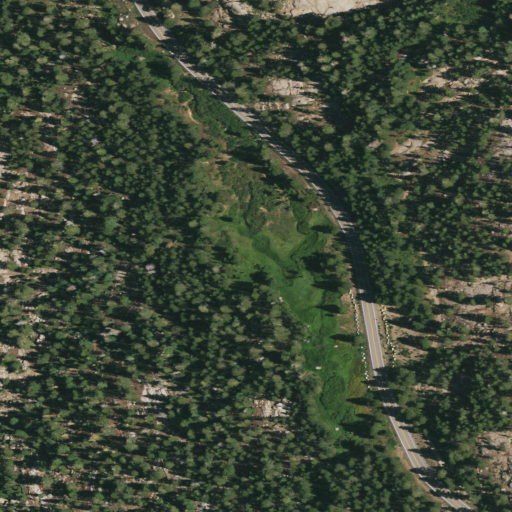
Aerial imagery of plain(s) in California named Border Ruffian Flat containing evergreen forest, shrub, and woody wetlands